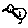
Label: bird